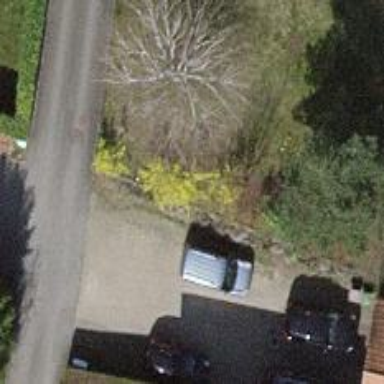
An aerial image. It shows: Deciduous broadleaved tree in garden.